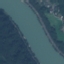
Label: River